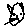
Label: cat